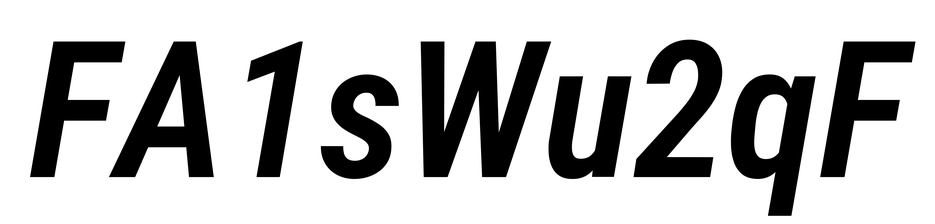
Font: Roboto-Italic_Condensed_SemiBold_Italic